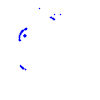
Particle: kaon